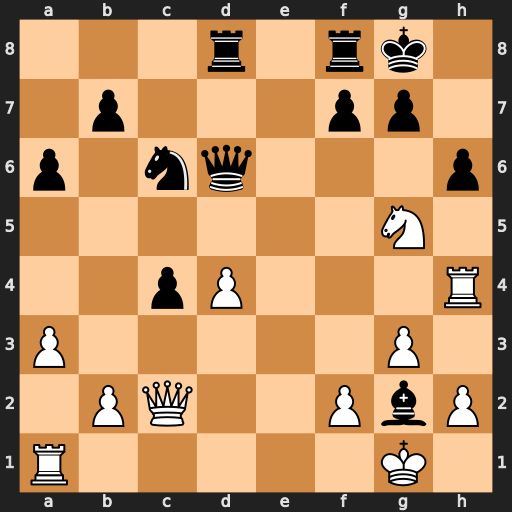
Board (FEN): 3r1rk1/1p3pp1/p1nq3p/6N1/2pP3R/P5P1/1PQ2PbP/R5K1
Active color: w
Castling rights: -
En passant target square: -
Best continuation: Qh7#